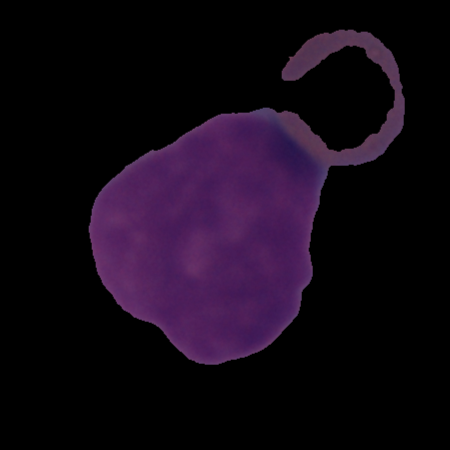
Label: cancer